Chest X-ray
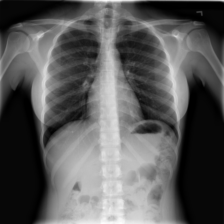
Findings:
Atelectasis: negative
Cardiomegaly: negative
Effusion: negative
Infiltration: negative
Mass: negative
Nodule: negative
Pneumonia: negative
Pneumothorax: negative
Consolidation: negative
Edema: negative
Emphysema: negative
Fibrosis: negative
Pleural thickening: negative
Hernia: negative